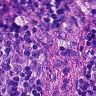
Metastatic tissue present: yes